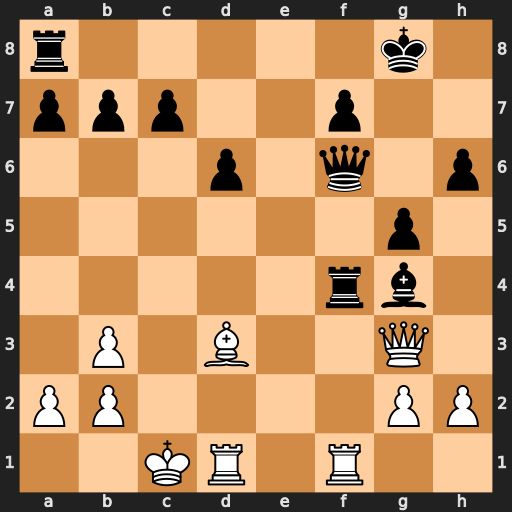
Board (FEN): r5k1/ppp2p2/3p1q1p/6p1/5rb1/1P1B2Q1/PP4PP/2KR1R2
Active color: w
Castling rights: -
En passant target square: -
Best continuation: Qxg4 Rxg4 Rxf6